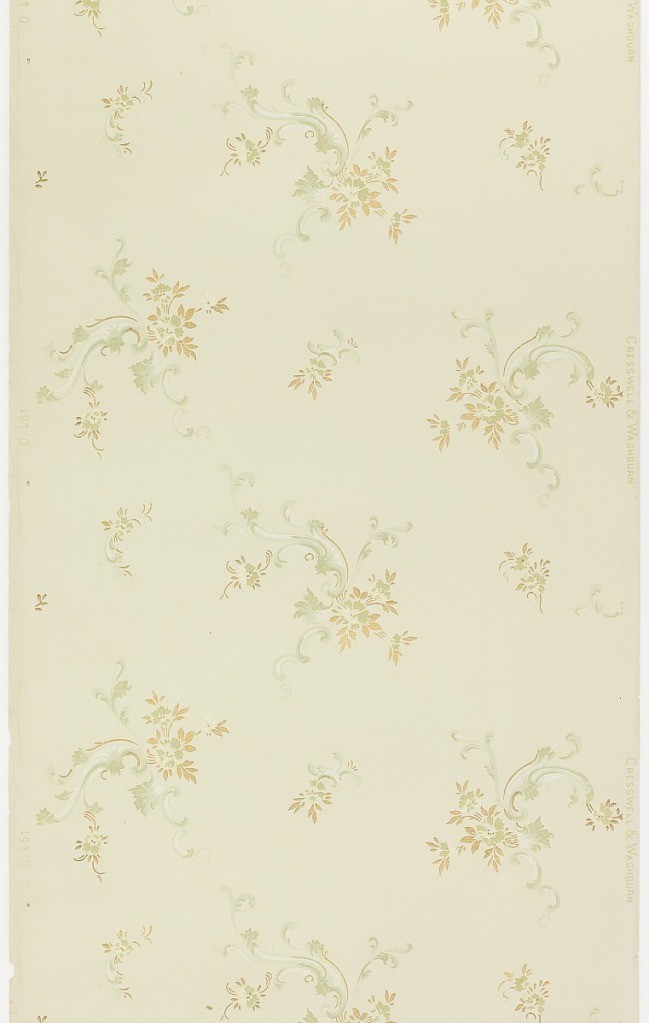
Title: Ceiling paper
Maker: Cresswell & Washburn Ltd, Philadelphia, Pennsylvania, 1880 - 1900
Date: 1905–1915
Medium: Machine-printed paper, liquid mica
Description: Floral sprigs attached to foliate scrolls, alternating larger and smaller. Printed in green, white mica, and metallic gold on pale green ground.